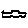
Label: car